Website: bh-photo
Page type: receipt
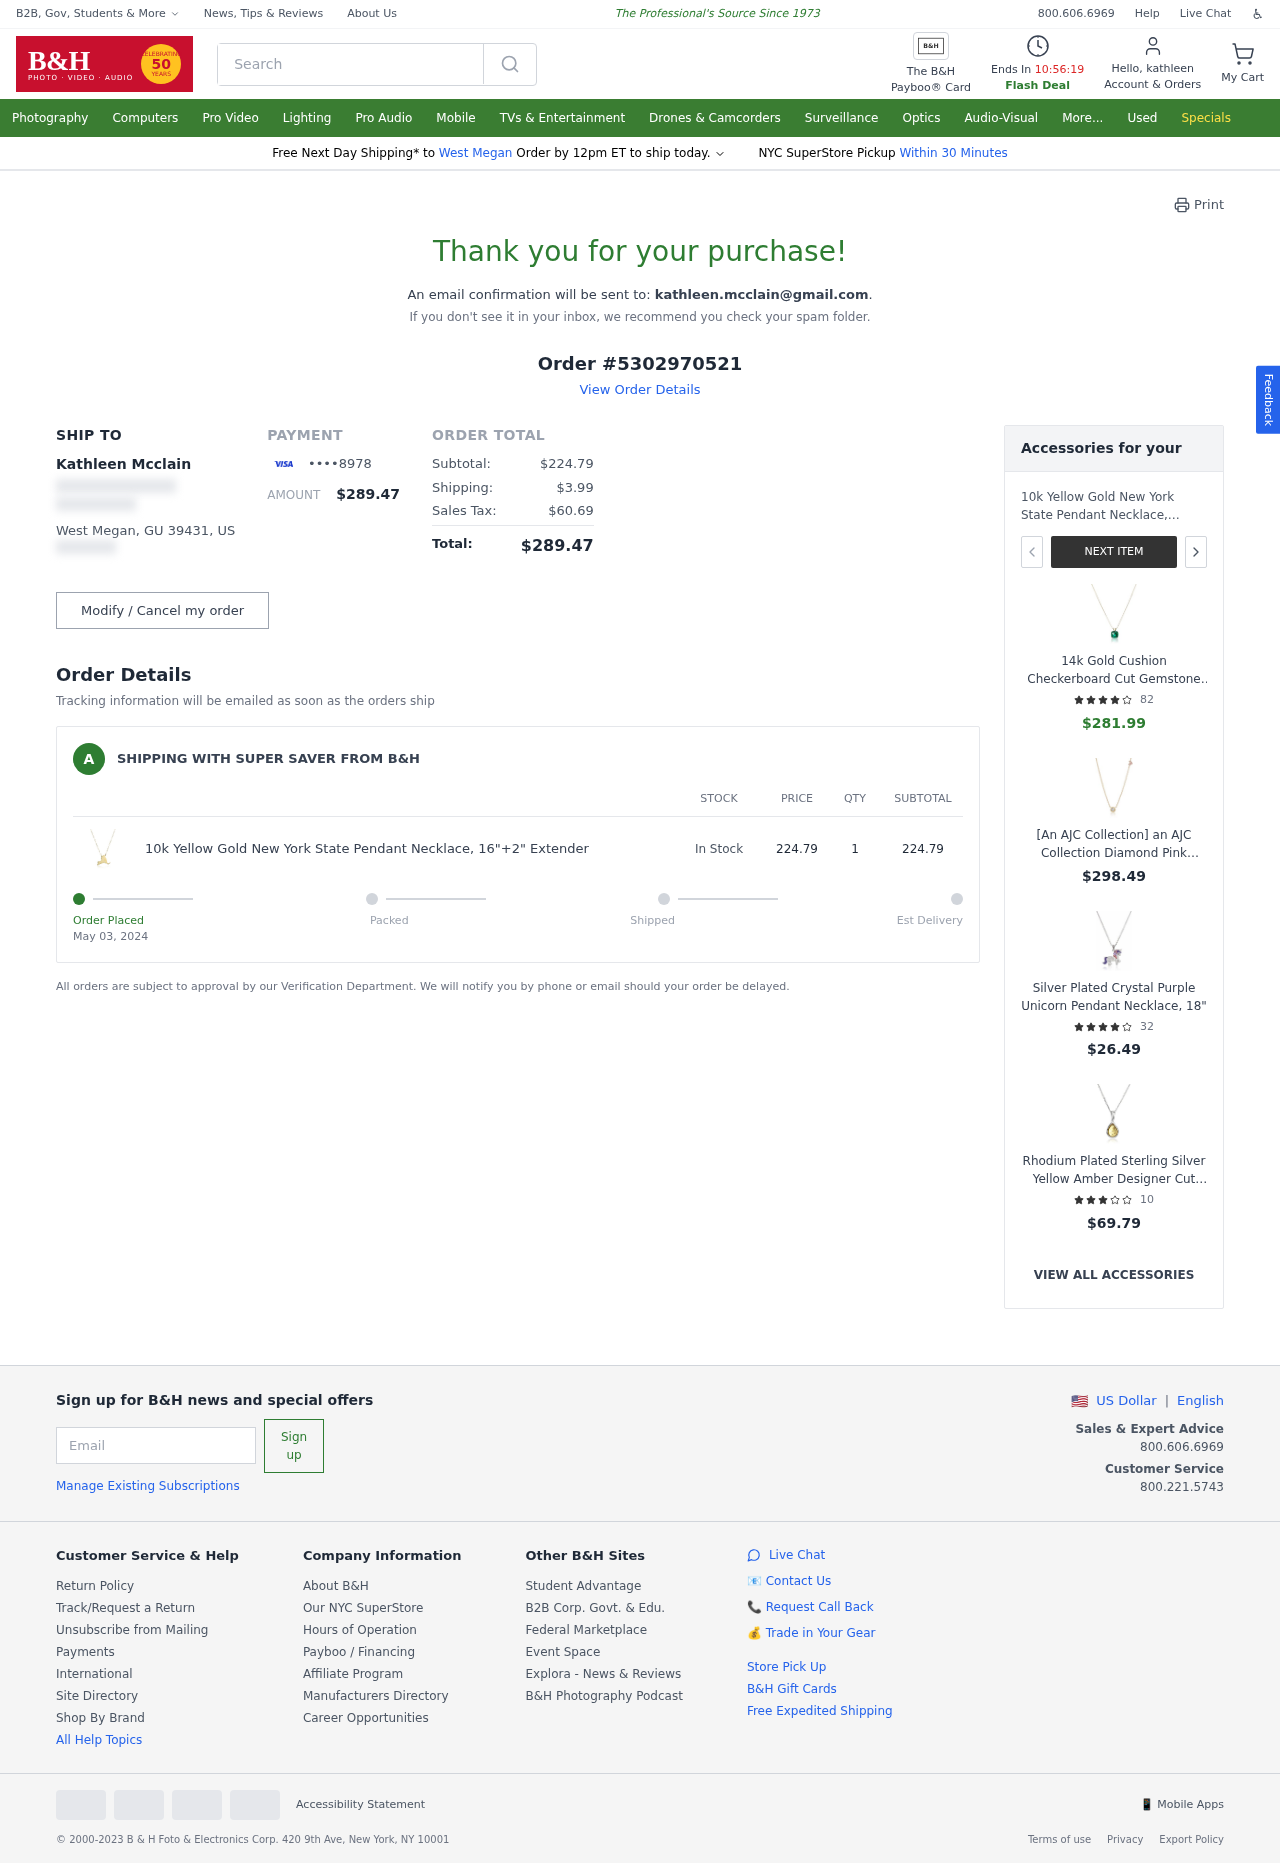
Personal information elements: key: PII_CARD_LAST4
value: ••••8978
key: PII_CITY
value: West Megan
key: PII_EMAIL
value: kathleen.mcclain@gmail.com
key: PII_FIRSTNAME
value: kathleen
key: PII_FULLNAME
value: Kathleen Mcclain
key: PII_CITY_STATE_ZIP
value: West Megan, GU 39431
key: PII_COUNTRY_CODE
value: US
Product elements: key: PRODUCT1_NAME
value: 10k Yellow Gold New York State Pendant Necklace, 16"+2" Extender
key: PRODUCT1_PRICE
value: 224.79
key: PRODUCT1_QUANTITY
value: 1
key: PRODUCT2_NAME
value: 14k Gold Cushion Checkerboard Cut Gemstone Pendant Necklace (8mm)
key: PRODUCT2_NUM_RATINGS
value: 82
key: PRODUCT2_PRICE
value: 281.99
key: PRODUCT2_RATING
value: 4.4
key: PRODUCT3_NAME
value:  [An AJC Collection] an AJC Collection Diamond Pink Sapphire K Yellow Gold Necklace 0344 – 0777 – 00
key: PRODUCT3_PRICE
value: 298.49
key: PRODUCT4_NAME
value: Silver Plated Crystal Purple Unicorn Pendant Necklace, 18"
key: PRODUCT4_NUM_RATINGS
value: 32
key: PRODUCT4_PRICE
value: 26.49
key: PRODUCT4_RATING
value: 4
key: PRODUCT5_NAME
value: Rhodium Plated Sterling Silver Yellow Amber Designer Cut Pendant Necklace
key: PRODUCT5_NUM_RATINGS
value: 10
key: PRODUCT5_PRICE
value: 69.79
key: PRODUCT5_RATING
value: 3.9
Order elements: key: ORDER_ID
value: Order #5302970521
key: ORDER_TOTAL
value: $289.47
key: ORDER_SUBTOTAL
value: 224.79
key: ORDER_SUBTOTAL
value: $224.79
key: ORDER_SHIPPING_COST
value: $3.99
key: ORDER_TAX
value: $60.69
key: ORDER_DATE
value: May 03, 2024
Search elements: key: HEADER_SEARCH
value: Search